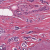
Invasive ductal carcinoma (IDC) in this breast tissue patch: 1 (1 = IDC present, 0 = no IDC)